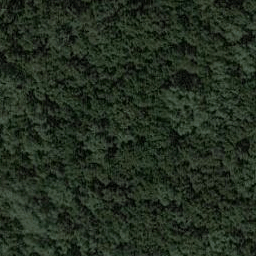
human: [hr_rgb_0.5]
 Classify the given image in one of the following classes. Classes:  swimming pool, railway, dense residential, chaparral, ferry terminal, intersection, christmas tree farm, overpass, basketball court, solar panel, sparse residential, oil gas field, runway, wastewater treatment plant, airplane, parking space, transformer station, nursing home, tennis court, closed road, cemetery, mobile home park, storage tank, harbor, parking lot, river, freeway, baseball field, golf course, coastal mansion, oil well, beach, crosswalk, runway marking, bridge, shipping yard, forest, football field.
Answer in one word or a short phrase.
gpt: forest